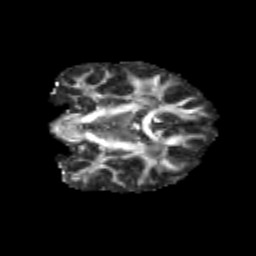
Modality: FA
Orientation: coronal
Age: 14
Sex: female
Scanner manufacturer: siemens
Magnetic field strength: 3 T
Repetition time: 3.8 s
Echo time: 0.07 s